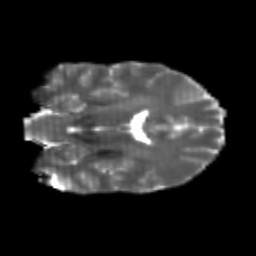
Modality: T2w
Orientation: coronal
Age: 24
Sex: male
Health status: healthy
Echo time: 0.074 s